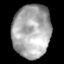
Tissue: lung
Cell type: Epithelial cells
Senescence score: 0.24
Nuclear area (px): 1982
Mean DAPI intensity: 169.766